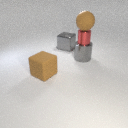
large brown rubber cube in front of large gray metal cube